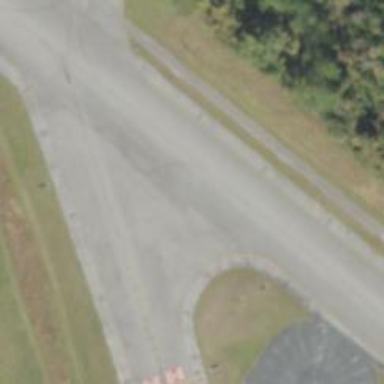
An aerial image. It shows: View of taxiway at the airport.